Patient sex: M
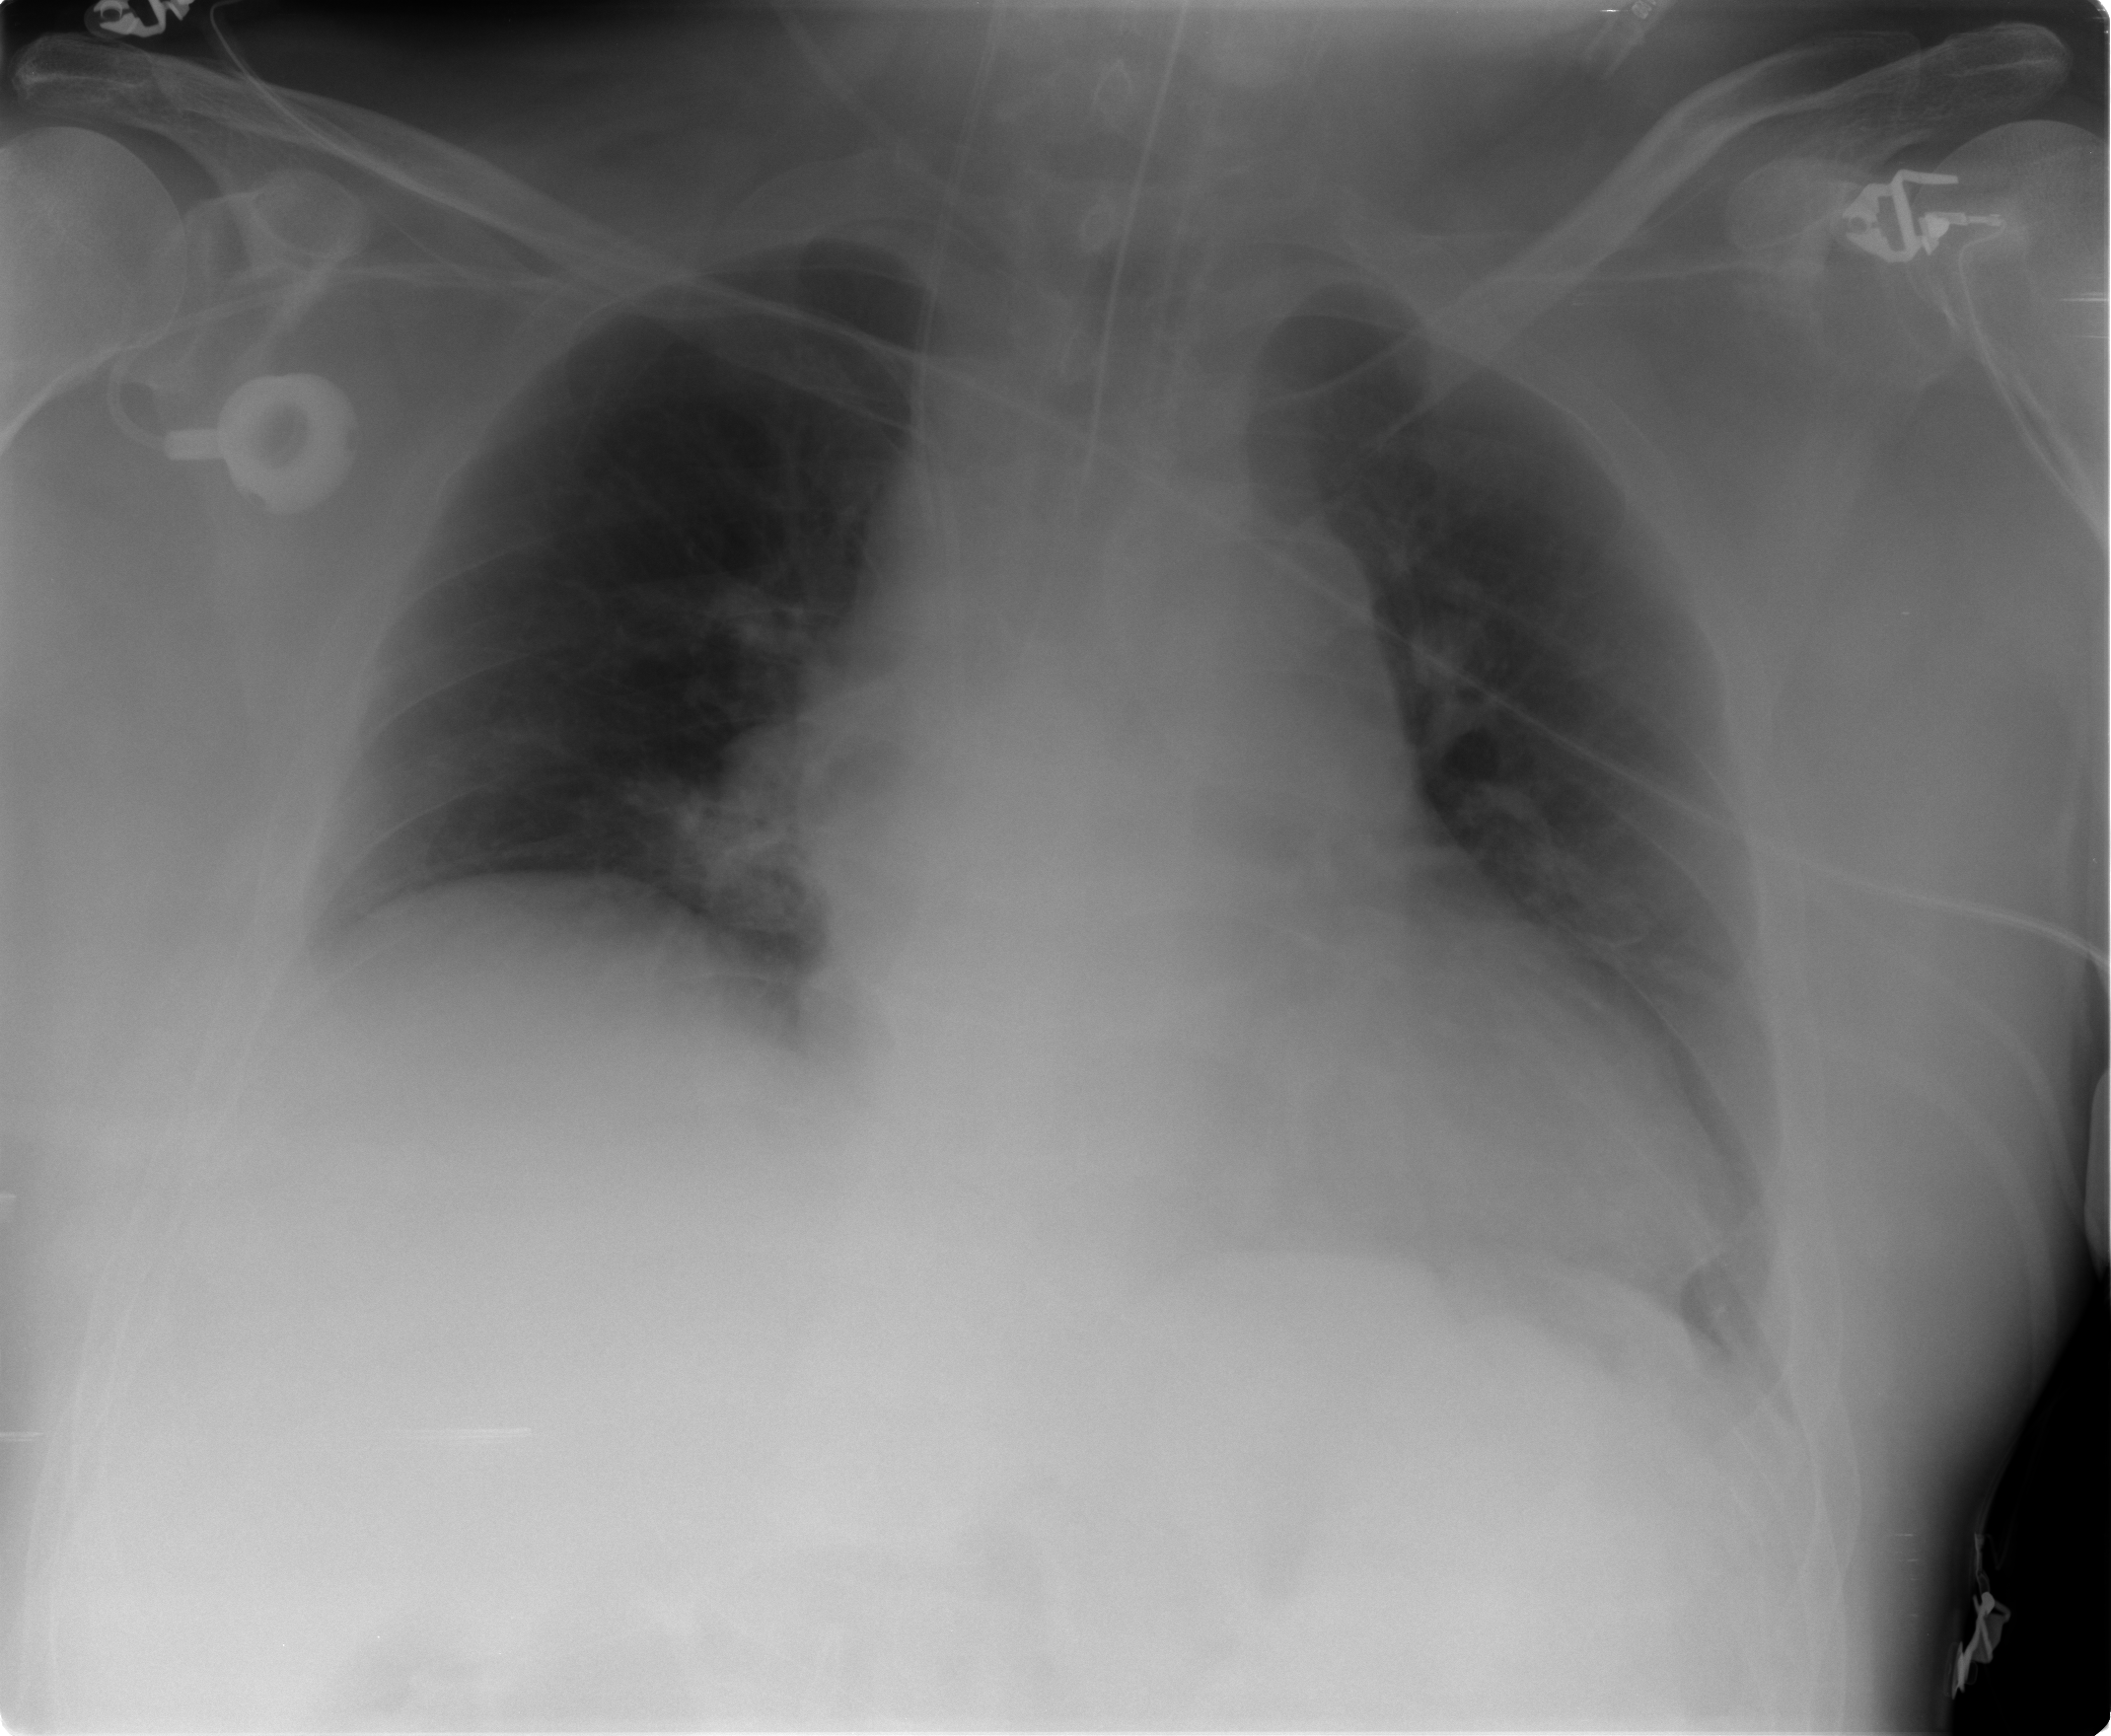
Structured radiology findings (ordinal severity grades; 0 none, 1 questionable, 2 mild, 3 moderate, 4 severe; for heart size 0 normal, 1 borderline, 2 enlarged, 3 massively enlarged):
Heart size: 0
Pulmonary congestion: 0
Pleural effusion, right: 1
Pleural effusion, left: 0
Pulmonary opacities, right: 0
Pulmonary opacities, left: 0
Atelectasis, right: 1
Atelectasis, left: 1